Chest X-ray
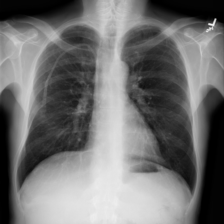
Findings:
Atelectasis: negative
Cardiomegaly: negative
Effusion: negative
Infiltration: negative
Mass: negative
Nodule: positive
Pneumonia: negative
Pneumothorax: negative
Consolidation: negative
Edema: negative
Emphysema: negative
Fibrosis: negative
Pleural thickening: positive
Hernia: negative